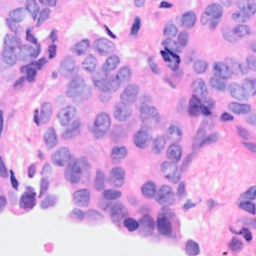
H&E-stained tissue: Breast